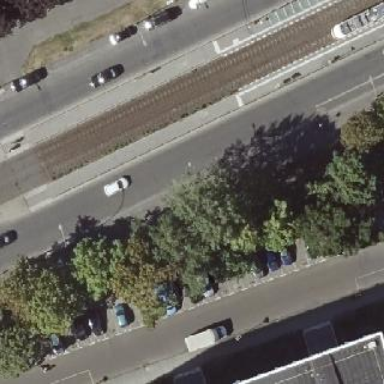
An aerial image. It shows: Street side parking area.